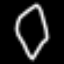
Label: diamond